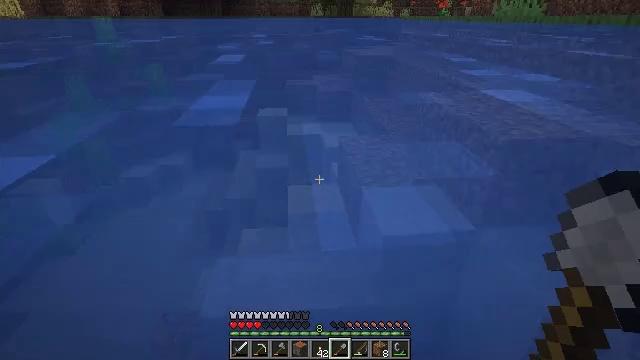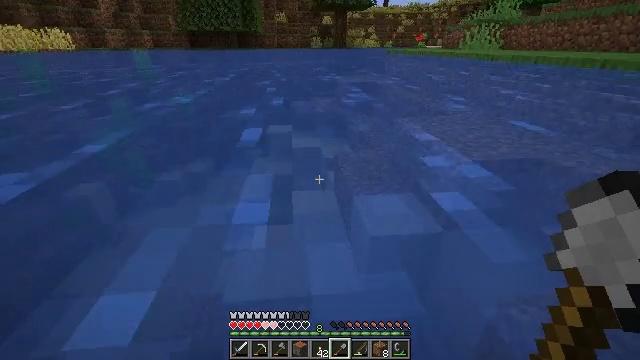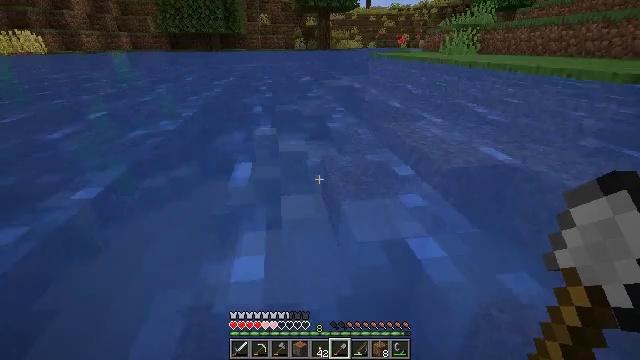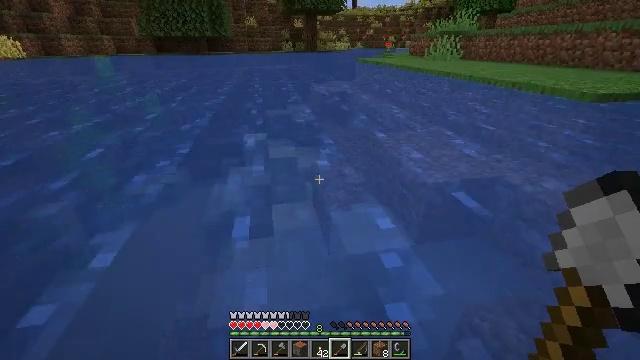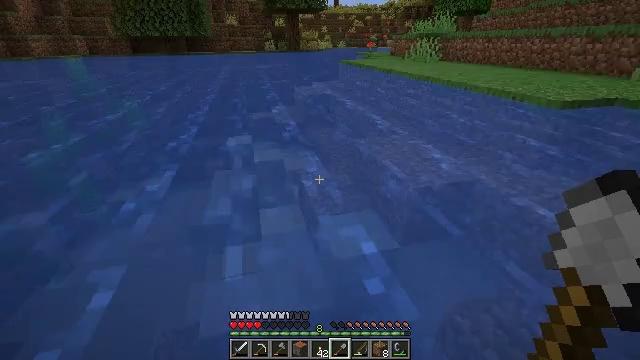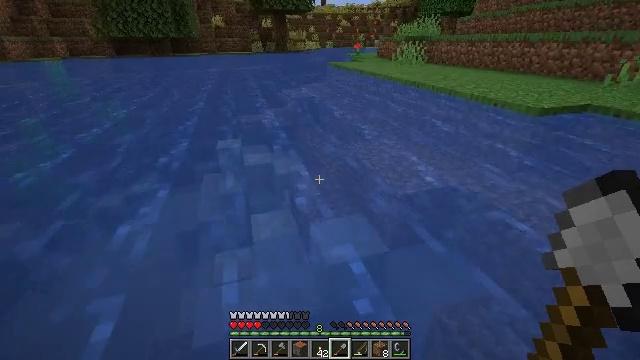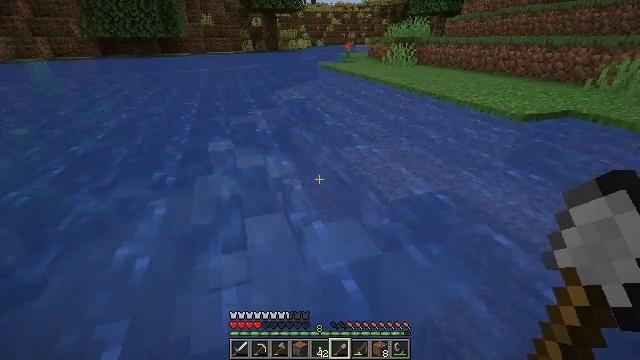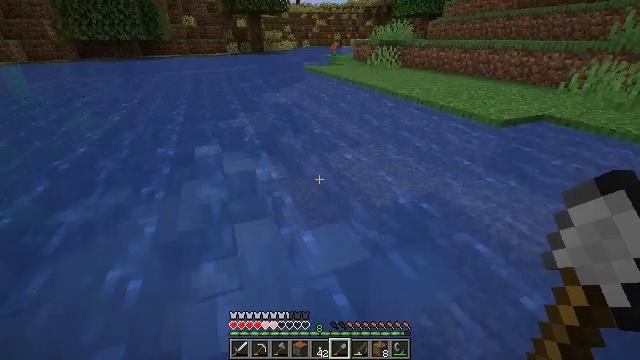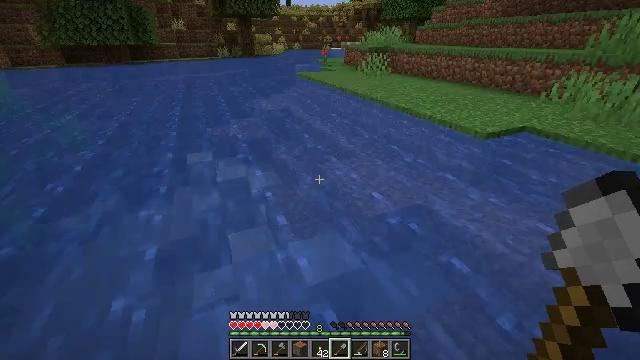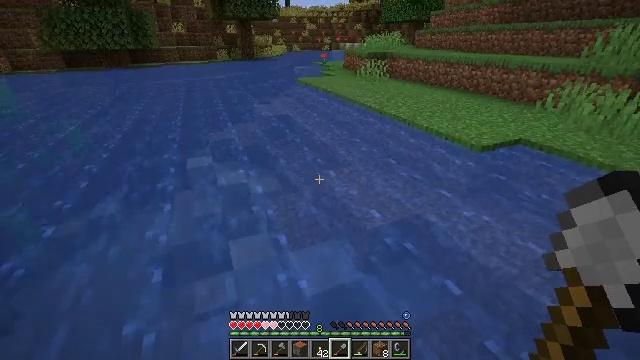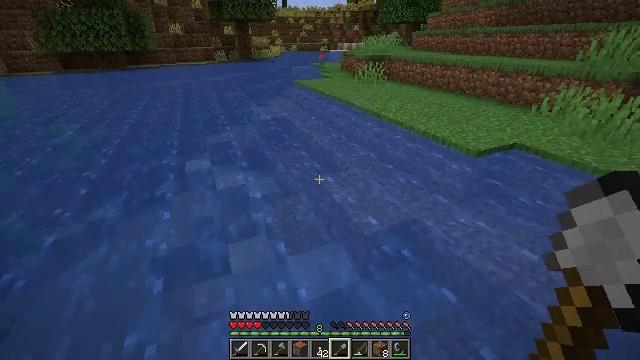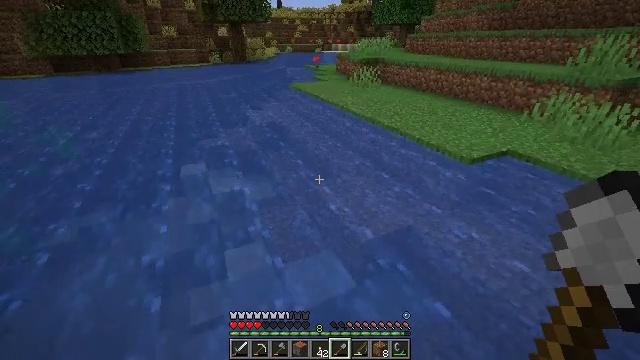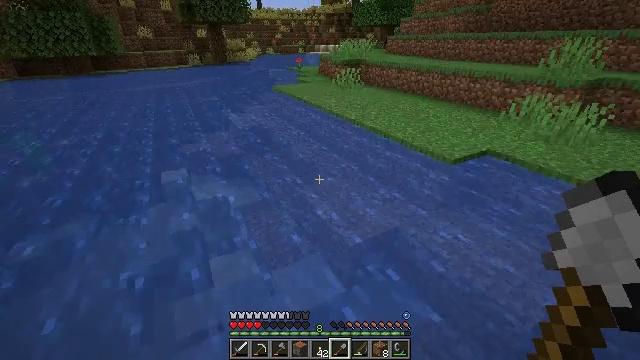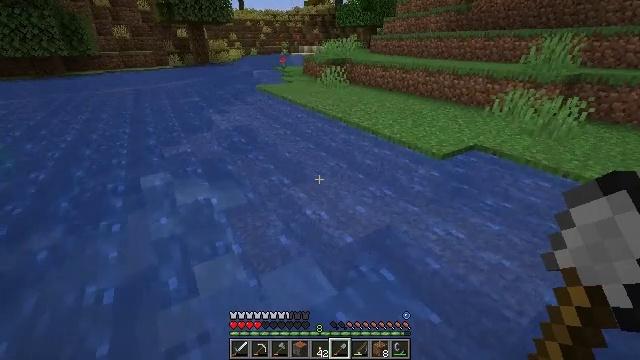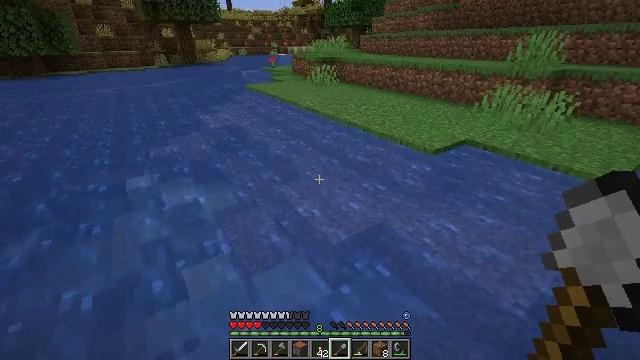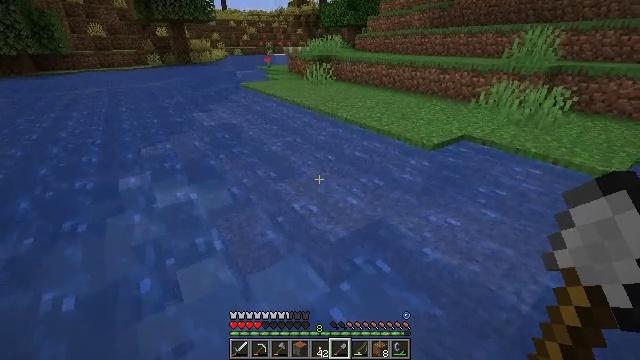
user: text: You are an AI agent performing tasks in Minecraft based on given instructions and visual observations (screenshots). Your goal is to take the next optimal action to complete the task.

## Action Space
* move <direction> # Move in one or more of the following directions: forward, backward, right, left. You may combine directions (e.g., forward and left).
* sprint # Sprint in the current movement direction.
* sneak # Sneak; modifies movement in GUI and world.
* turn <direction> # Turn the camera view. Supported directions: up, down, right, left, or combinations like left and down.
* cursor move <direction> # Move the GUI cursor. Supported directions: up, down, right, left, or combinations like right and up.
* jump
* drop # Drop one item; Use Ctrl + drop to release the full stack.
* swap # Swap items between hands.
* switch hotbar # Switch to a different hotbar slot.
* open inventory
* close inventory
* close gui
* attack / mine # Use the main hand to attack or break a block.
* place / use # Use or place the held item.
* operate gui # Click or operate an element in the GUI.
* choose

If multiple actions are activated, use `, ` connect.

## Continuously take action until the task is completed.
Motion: motion action
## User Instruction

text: Harvest the peony for decoration.
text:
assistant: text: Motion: jump
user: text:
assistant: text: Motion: turn right, jump
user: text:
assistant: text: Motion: turn right, jump
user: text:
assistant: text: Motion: turn right, jump
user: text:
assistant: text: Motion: turn right, jump
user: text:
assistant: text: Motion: turn right, jump
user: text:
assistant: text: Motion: turn right, jump
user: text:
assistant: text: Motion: turn right, jump
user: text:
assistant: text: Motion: move forward, jump
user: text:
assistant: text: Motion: move forward, jump
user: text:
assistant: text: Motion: move forward, turn right, jump
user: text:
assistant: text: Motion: move forward, turn right
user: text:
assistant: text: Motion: move forward, turn right
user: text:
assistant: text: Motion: move forward, turn right
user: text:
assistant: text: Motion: move forward
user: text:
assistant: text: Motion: move forward
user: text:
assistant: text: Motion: move forward
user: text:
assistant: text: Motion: move forward, turn right
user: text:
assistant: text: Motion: move forward
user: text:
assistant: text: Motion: move forward
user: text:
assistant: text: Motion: move forward
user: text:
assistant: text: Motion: move forward
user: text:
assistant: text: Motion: move forward
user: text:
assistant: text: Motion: move forward
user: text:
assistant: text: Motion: move forward
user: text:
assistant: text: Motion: move forward
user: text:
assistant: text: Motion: move forward
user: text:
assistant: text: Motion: move forward
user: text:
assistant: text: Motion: move forward
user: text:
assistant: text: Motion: move forward